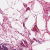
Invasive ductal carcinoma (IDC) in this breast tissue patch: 0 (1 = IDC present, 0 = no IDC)